Question: I want to join two markers on my Google Map with a polyline. Here is my code :
'''
mMap.addMarker(new MarkerOptions()
.position(new LatLng(0, 0))
.title("Pos")
.icon(BitmapDescriptorFactory.fromResource(R.drawable.point)));
mMap.addPolyline(new PolylineOptions()
.add(new LatLng(0,0), new LatLng(20,20))
.width(5)
.color(Color.rgb(255, 161, 74)));
'''
The polyline works but with my custom marker, i have a margin between the line and the marker.

I would like to remove this margin.
How can I do that ?
Thank you :)
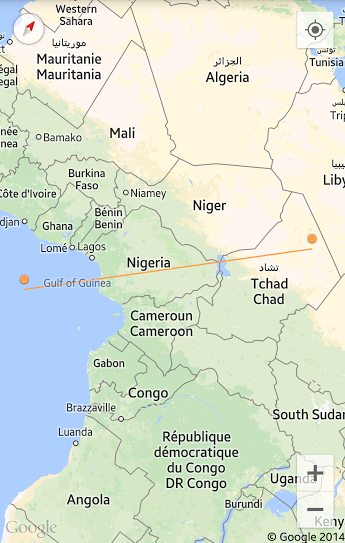
Answer: The problem is that by default the anchor point for the marker is centered at the bottom of the image. If you looked closely at the locations of your custom markers, you would notice that they are not centered on the lat/long you set them to, but are just above the location you set.
if you set the anchor to 0.5, 0.5 you should get the desired affect.
Here is info from the document, which can also be found <URL>
public void setAnchor (float anchorU, float anchorV)
Sets the anchor point for the marker.
The anchor specifies the point in the icon image that is anchored to the marker's position on the Earth's surface.
The anchor point is specified in the continuous space [0.0, 1.0] x [0.0, 1.0], where (0, 0) is the top-left corner of the image, and (1, 1) is the bottom-right corner. The anchoring point in a W x H image is the nearest discrete grid point in a (W + 1) x (H + 1) grid, obtained by scaling the then rounding. For example, in a 4 x 2 image, the anchor point (0.7, 0.6) resolves to the grid point at (3, 1).
'''
*-----+-----+-----+-----*
| | | | |
| | | | |
+-----+-----+-----+-----+
| | | X | | (U, V) = (0.7, 0.6)
| | | | |
*-----+-----+-----+-----*
*-----+-----+-----+-----*
| | | | |
| | | | |
+-----+-----+-----X-----+ (X, Y) = (3, 1)
| | | | |
| | | | |
*-----+-----+-----+-----*
'''
Parameters
anchorU u-coordinate of the anchor, as a ratio of the image width (in the range [0, 1])
anchorV v-coordinate of the anchor, as a ratio of the image height (in the range [0, 1])